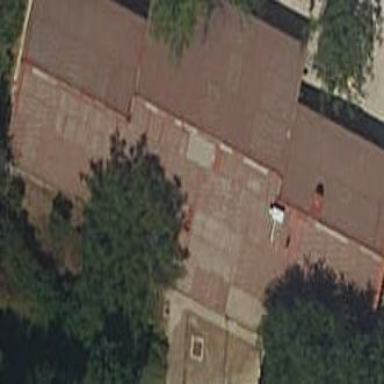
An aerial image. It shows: Terrace building.